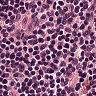
Metastatic tissue present: no